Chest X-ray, PA view. Patient: 61 years old, sex M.
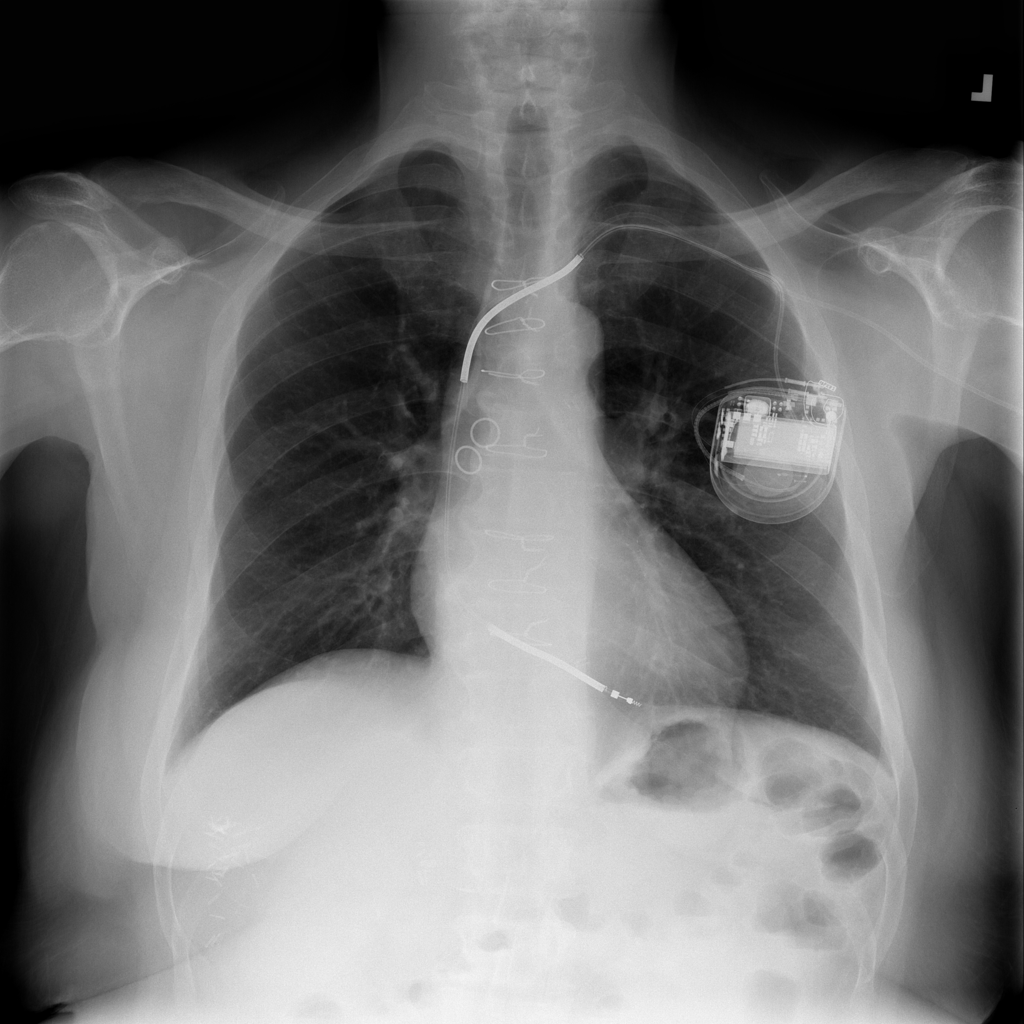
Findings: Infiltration